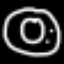
Label: donut